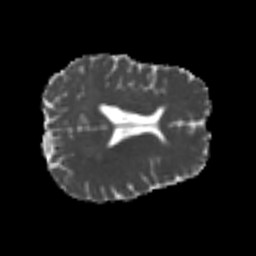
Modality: MD
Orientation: axial
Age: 40
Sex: female
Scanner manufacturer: siemens
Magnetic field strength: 3 T
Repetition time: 4.987 s
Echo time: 0.0792 s